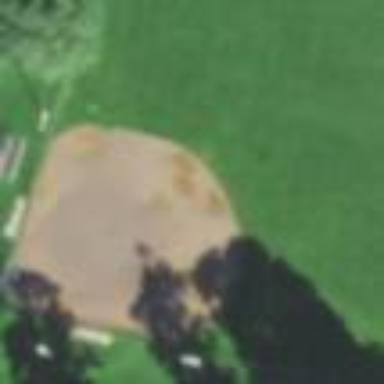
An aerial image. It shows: Baseball pitch for leisure and sports activities.